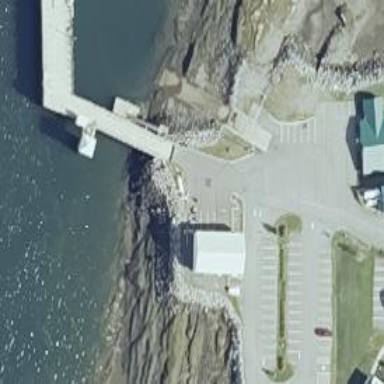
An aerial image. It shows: Pier with mooring facilities.